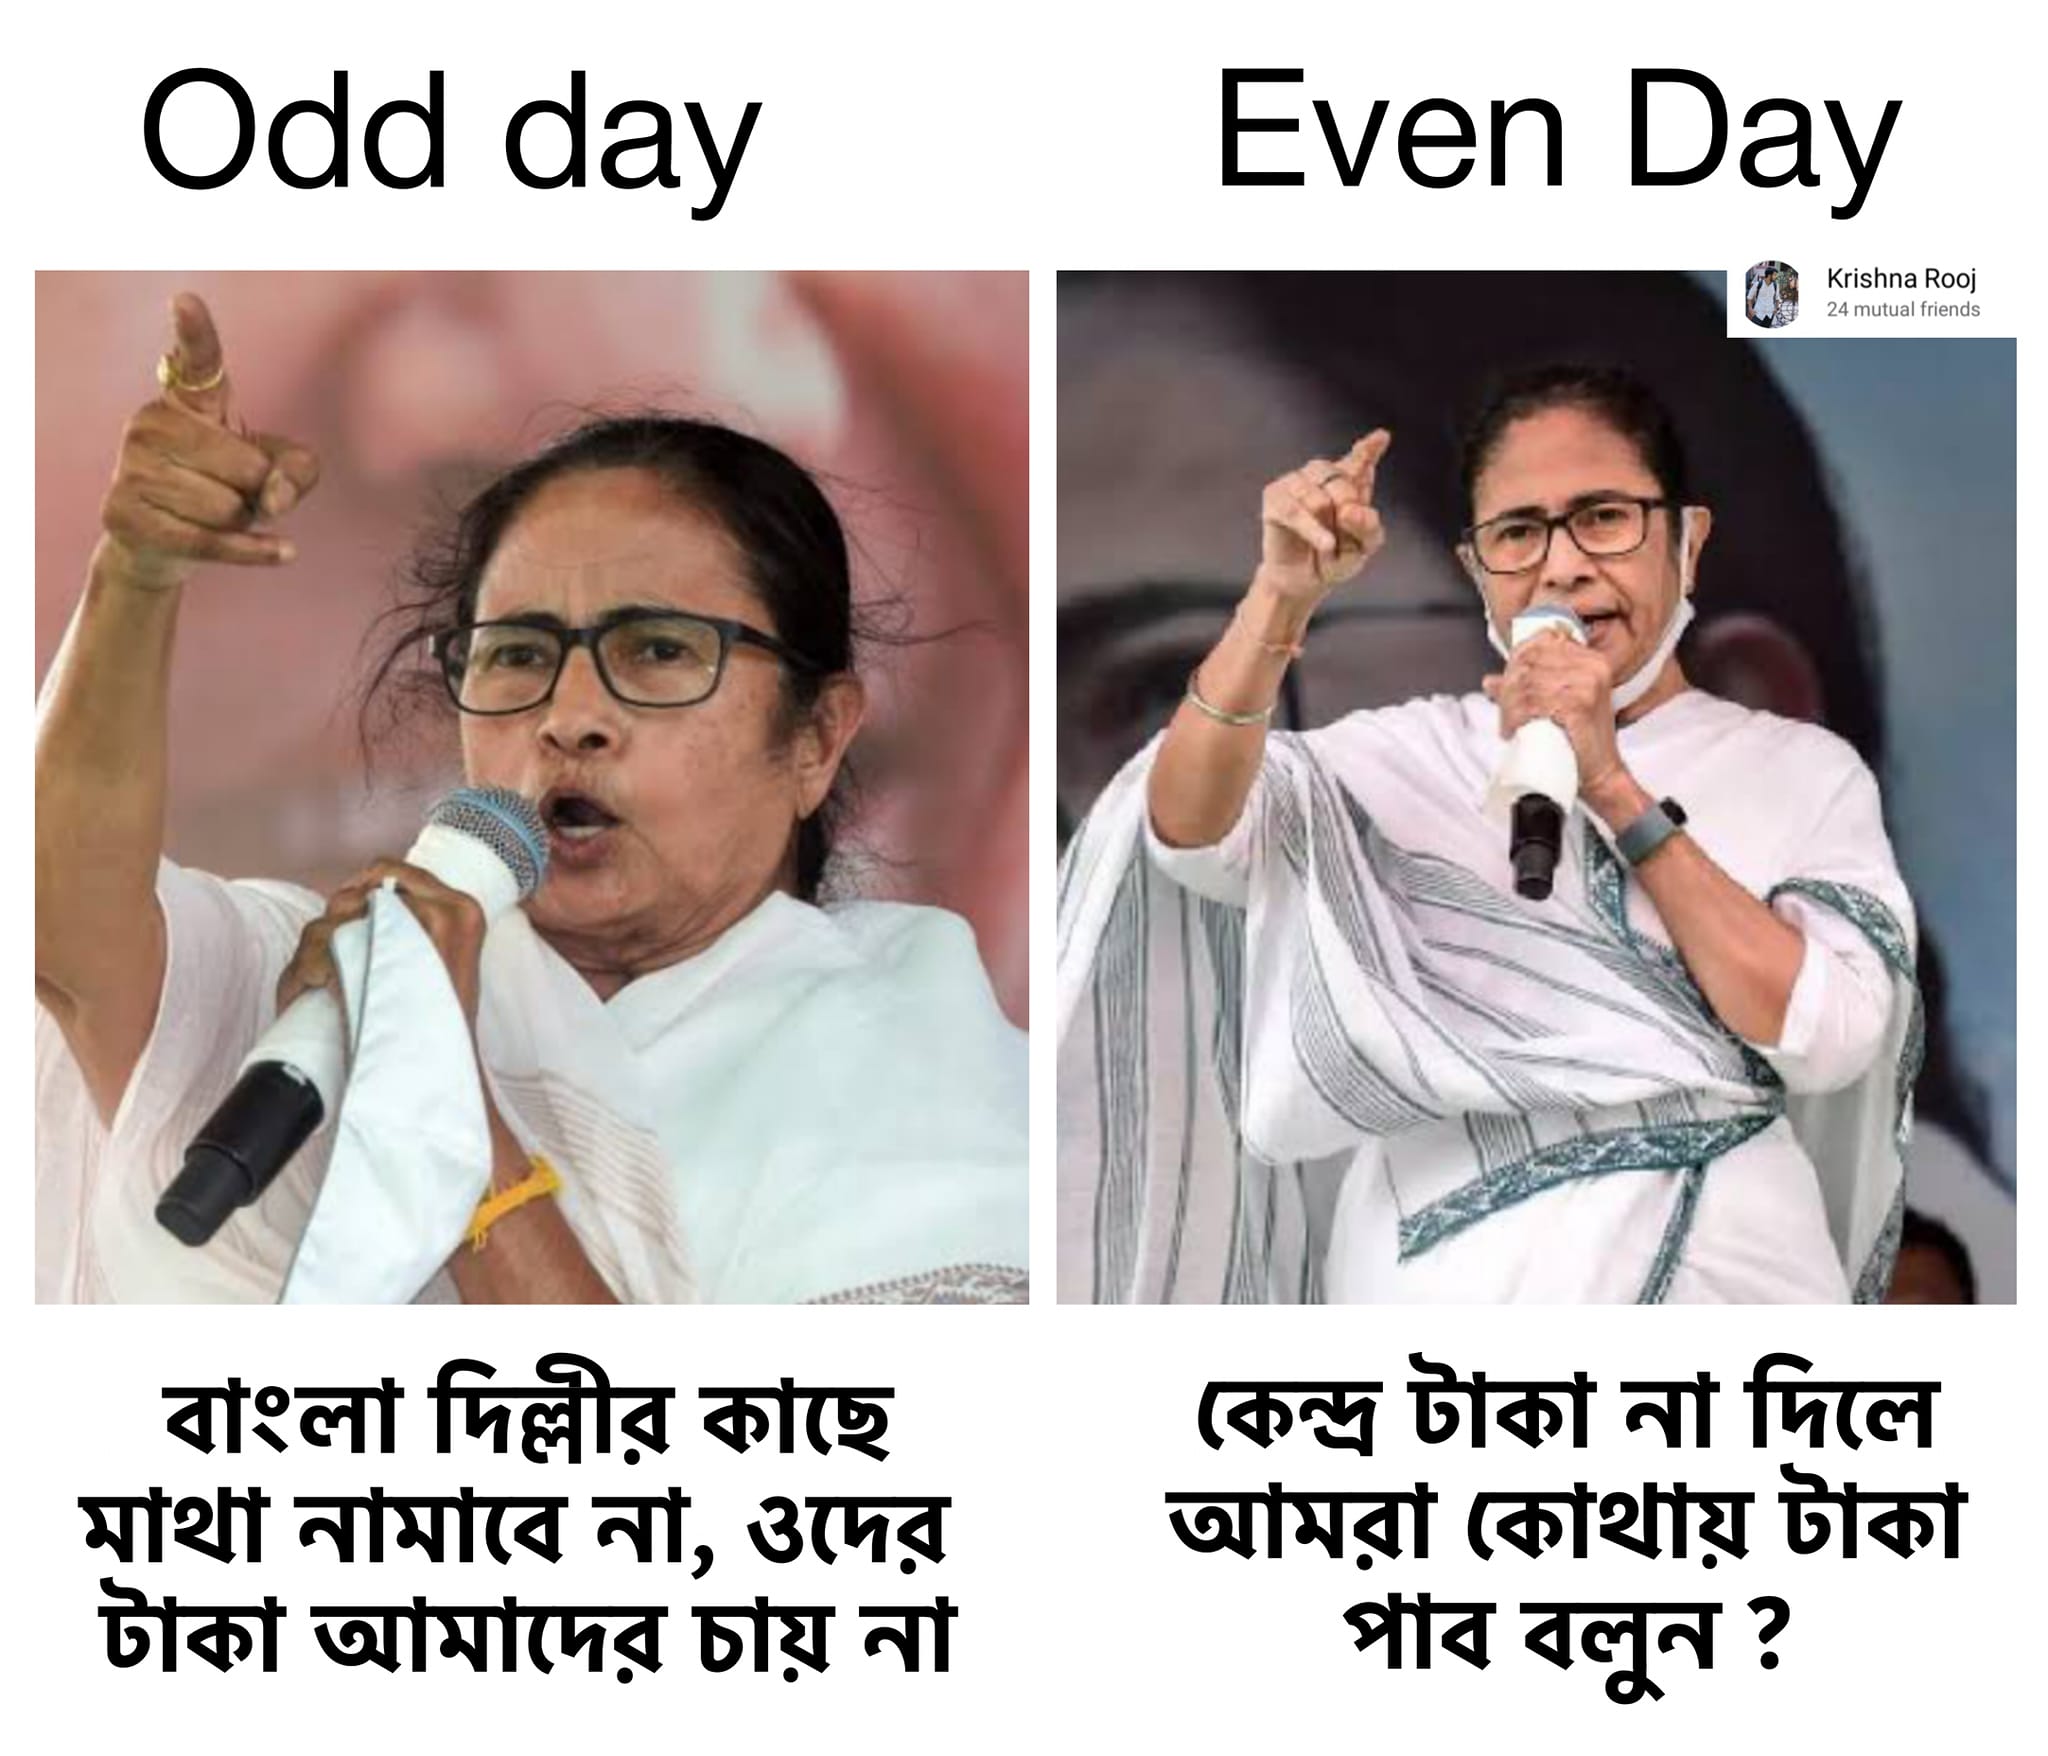
Text: বাংলা দিল্লীর কাছে মাথা নামাবে না, ওদের টাকা আমাদের চায় না। কেন্দ্র টাকা না দিলে আমরা কোথায় টাকা পাব বলুন
Label: Hate
Hate category: Political
Targeted group: Organization